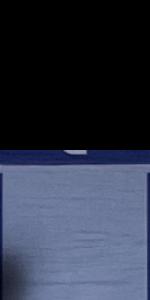
Label: Empty